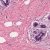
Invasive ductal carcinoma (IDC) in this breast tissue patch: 0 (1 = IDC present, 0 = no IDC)